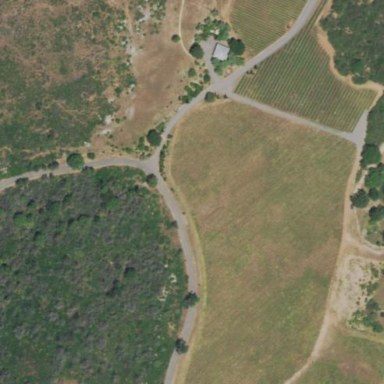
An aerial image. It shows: Vineyard growing wine grapes.